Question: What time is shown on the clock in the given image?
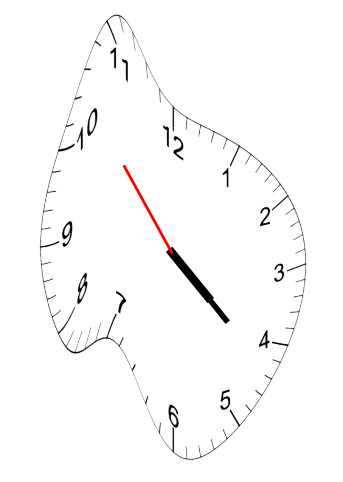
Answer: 04:21:53